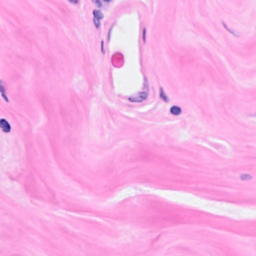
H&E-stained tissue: Breast